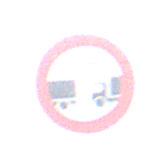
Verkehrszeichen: VerbotUnterschreitenMindestabstand
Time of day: Midday
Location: Roofed (Beach)
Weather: Overcast
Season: NotSpecified
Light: Natural